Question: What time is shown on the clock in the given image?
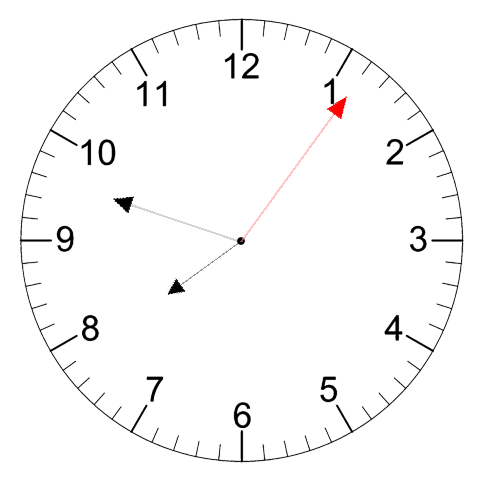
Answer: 07:48:06